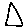
Label: triangle